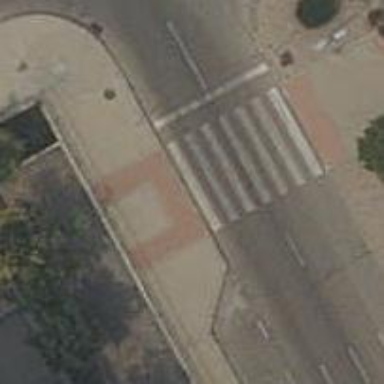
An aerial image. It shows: Marked road crossing with visible markings.